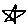
Label: star